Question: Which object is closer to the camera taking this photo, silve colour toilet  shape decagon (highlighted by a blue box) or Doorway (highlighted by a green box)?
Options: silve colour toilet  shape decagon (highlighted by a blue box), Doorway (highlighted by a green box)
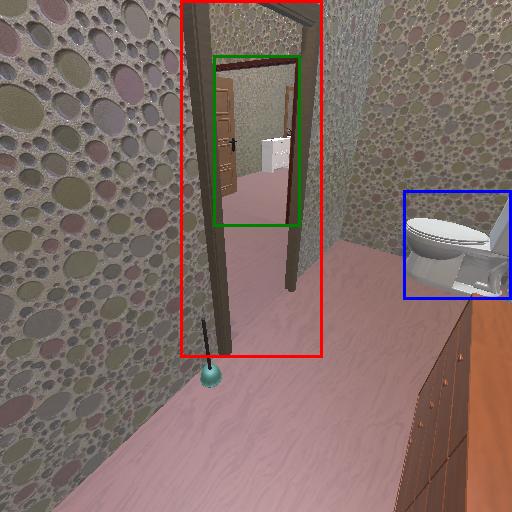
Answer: silve colour toilet  shape decagon (highlighted by a blue box)